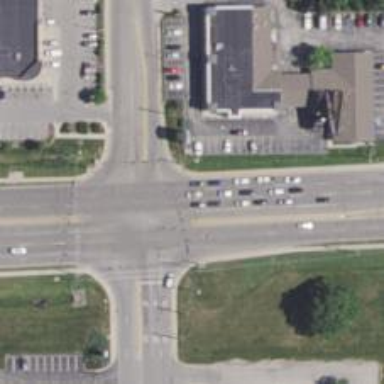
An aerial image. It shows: Primary highway with separate asphalt sidewalks.